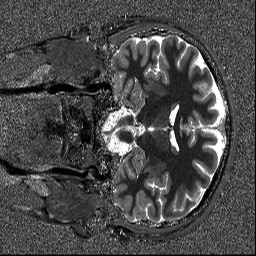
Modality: T1map
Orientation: coronal
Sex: male